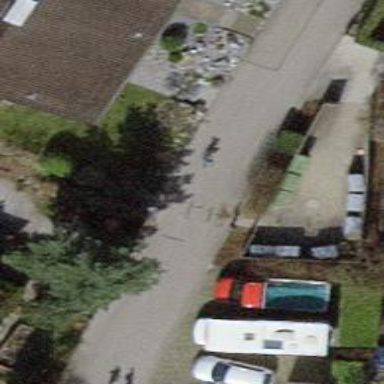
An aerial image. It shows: Bollard barrier.